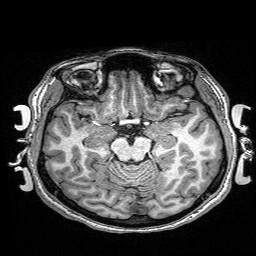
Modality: T1w
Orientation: coronal